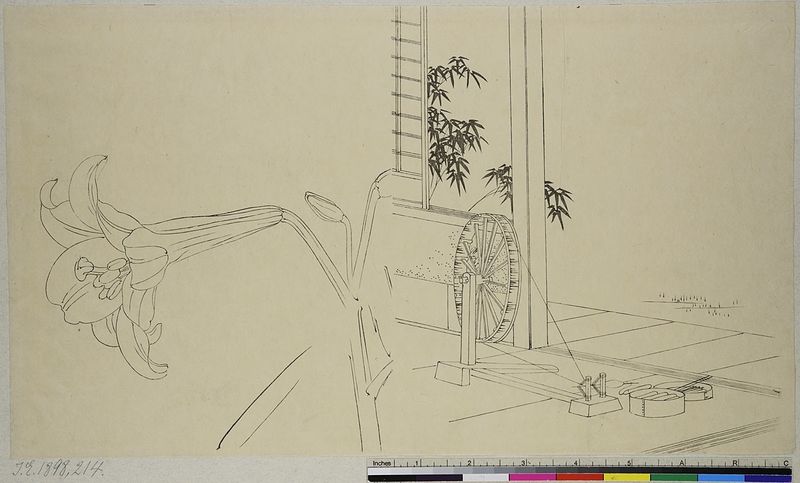
Titel: Holzschnittbuch über zeitgenössische Kleidung
Standort: Hamburg
Institution: Museum für Kunst und Gewerbe Hamburg
Schlagwörter: baum, blume, skizze, zeichnung, strauch, pflanze, holzschnitt, rad, druckgraphik, druckgrafik, lilie, nelke, konstruktion, bambus, zeit, farbholzschnitt, belistift, edo, textilindustrie, reproduktionen, druckerzeugnisse, bäume, sträucher, bekleidungsindustrie